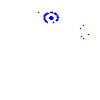
Particle: pion